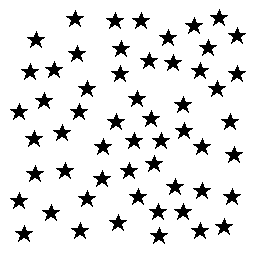
Squares: 0
Triangles: 0
Stars: 56
Total shapes: 56